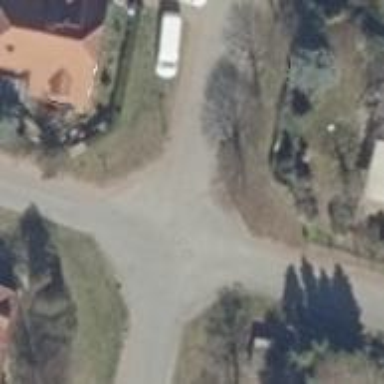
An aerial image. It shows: Residential road with sidewalk lane on the right.